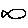
Label: fish